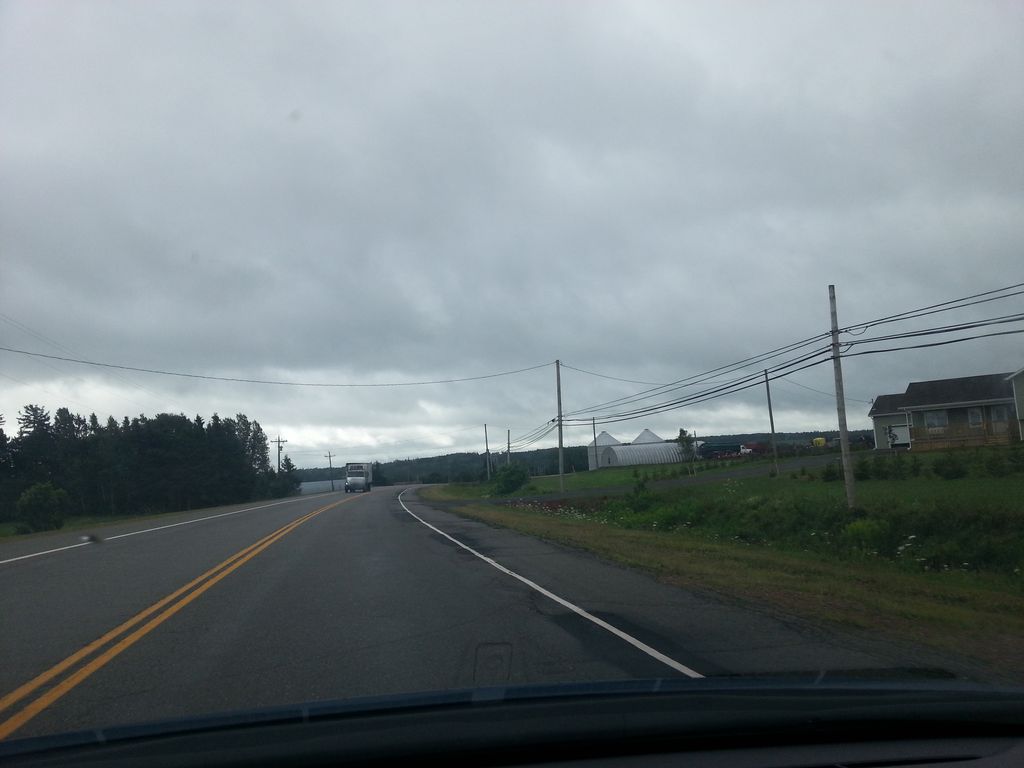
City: charlottetown